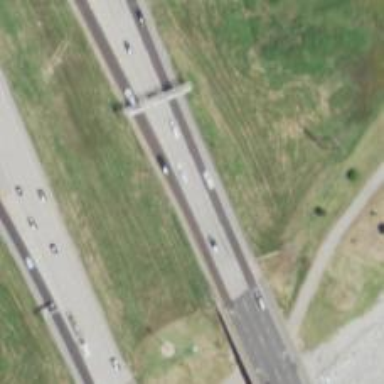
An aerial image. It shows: Motorway junction.